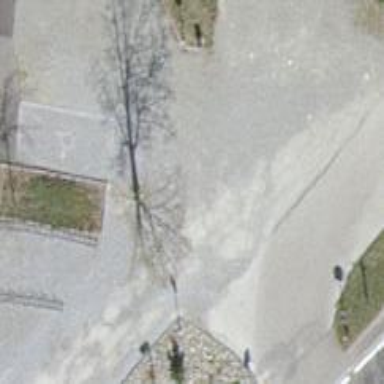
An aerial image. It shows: Footway made of paving stones.